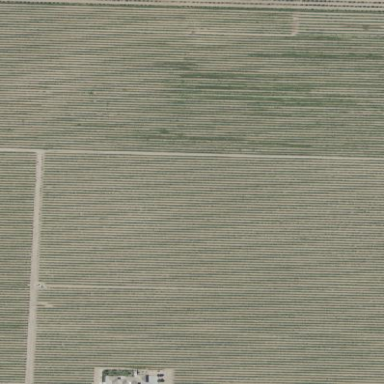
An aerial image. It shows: Vineyard.